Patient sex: F
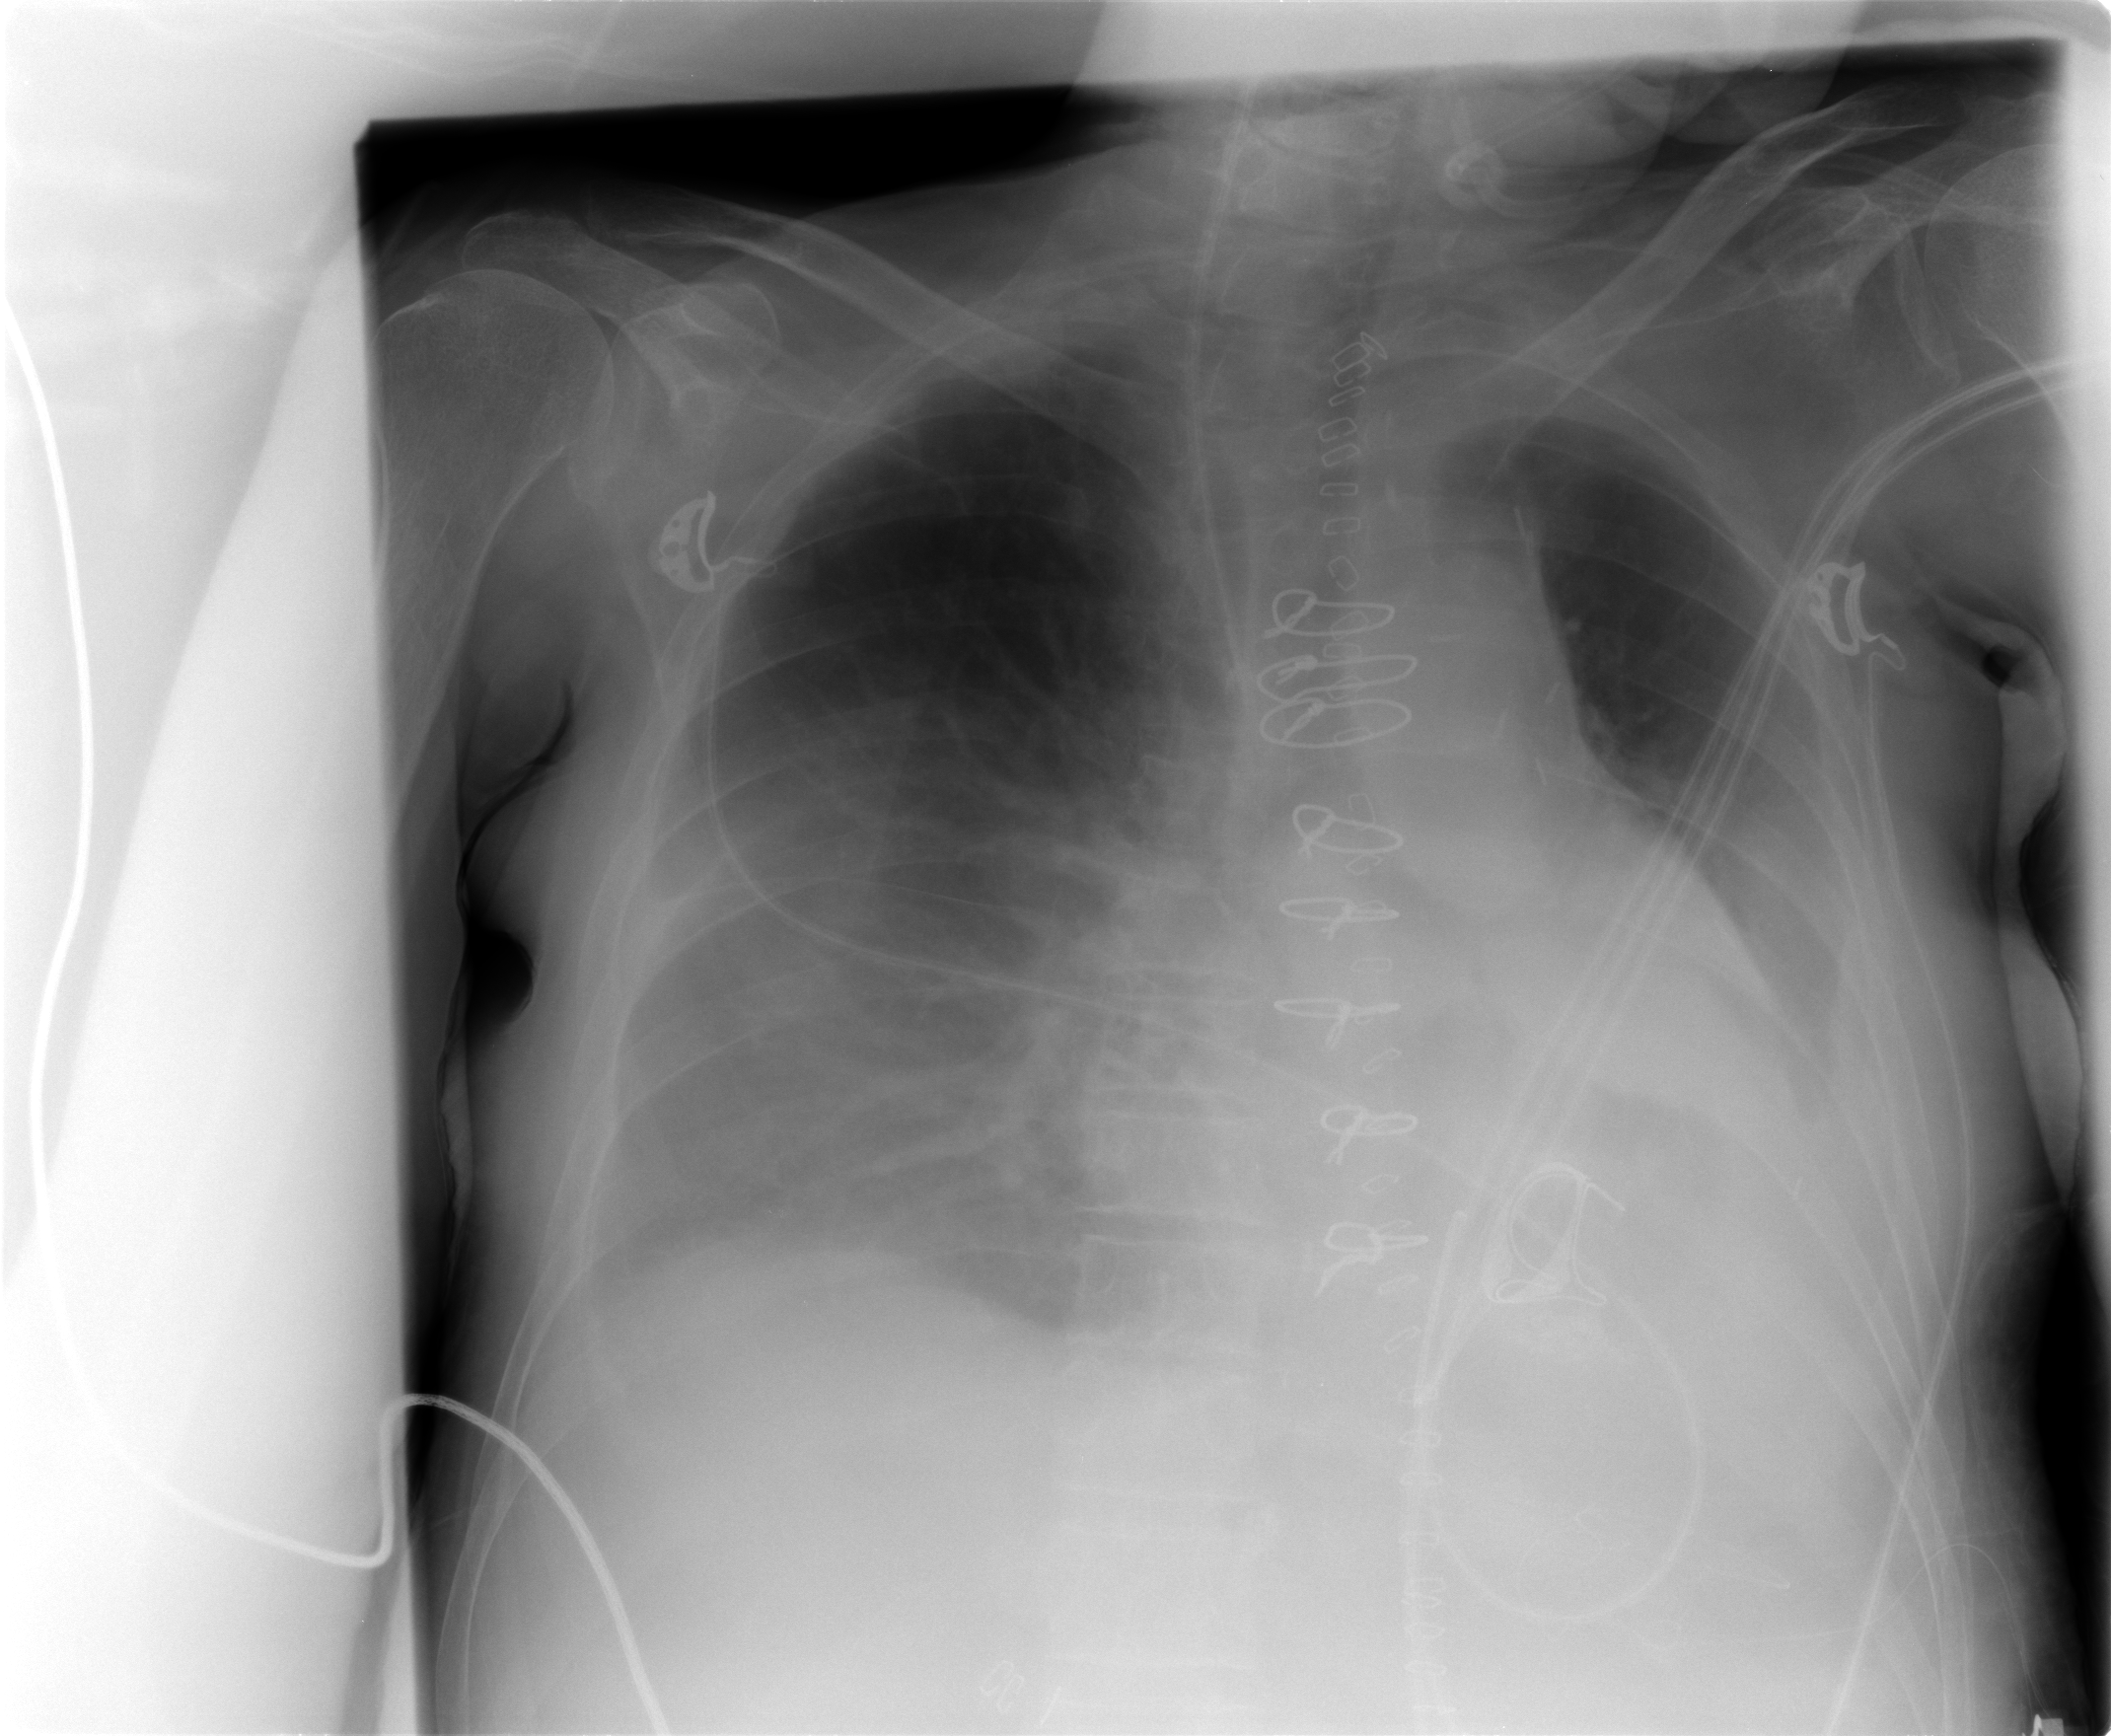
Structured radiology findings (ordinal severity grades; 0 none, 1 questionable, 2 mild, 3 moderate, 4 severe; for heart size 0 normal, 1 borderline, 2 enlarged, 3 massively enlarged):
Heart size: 2
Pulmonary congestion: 2
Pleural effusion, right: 3
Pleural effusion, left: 3
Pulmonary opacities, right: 0
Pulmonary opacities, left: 0
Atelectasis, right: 3
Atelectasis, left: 3